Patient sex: M
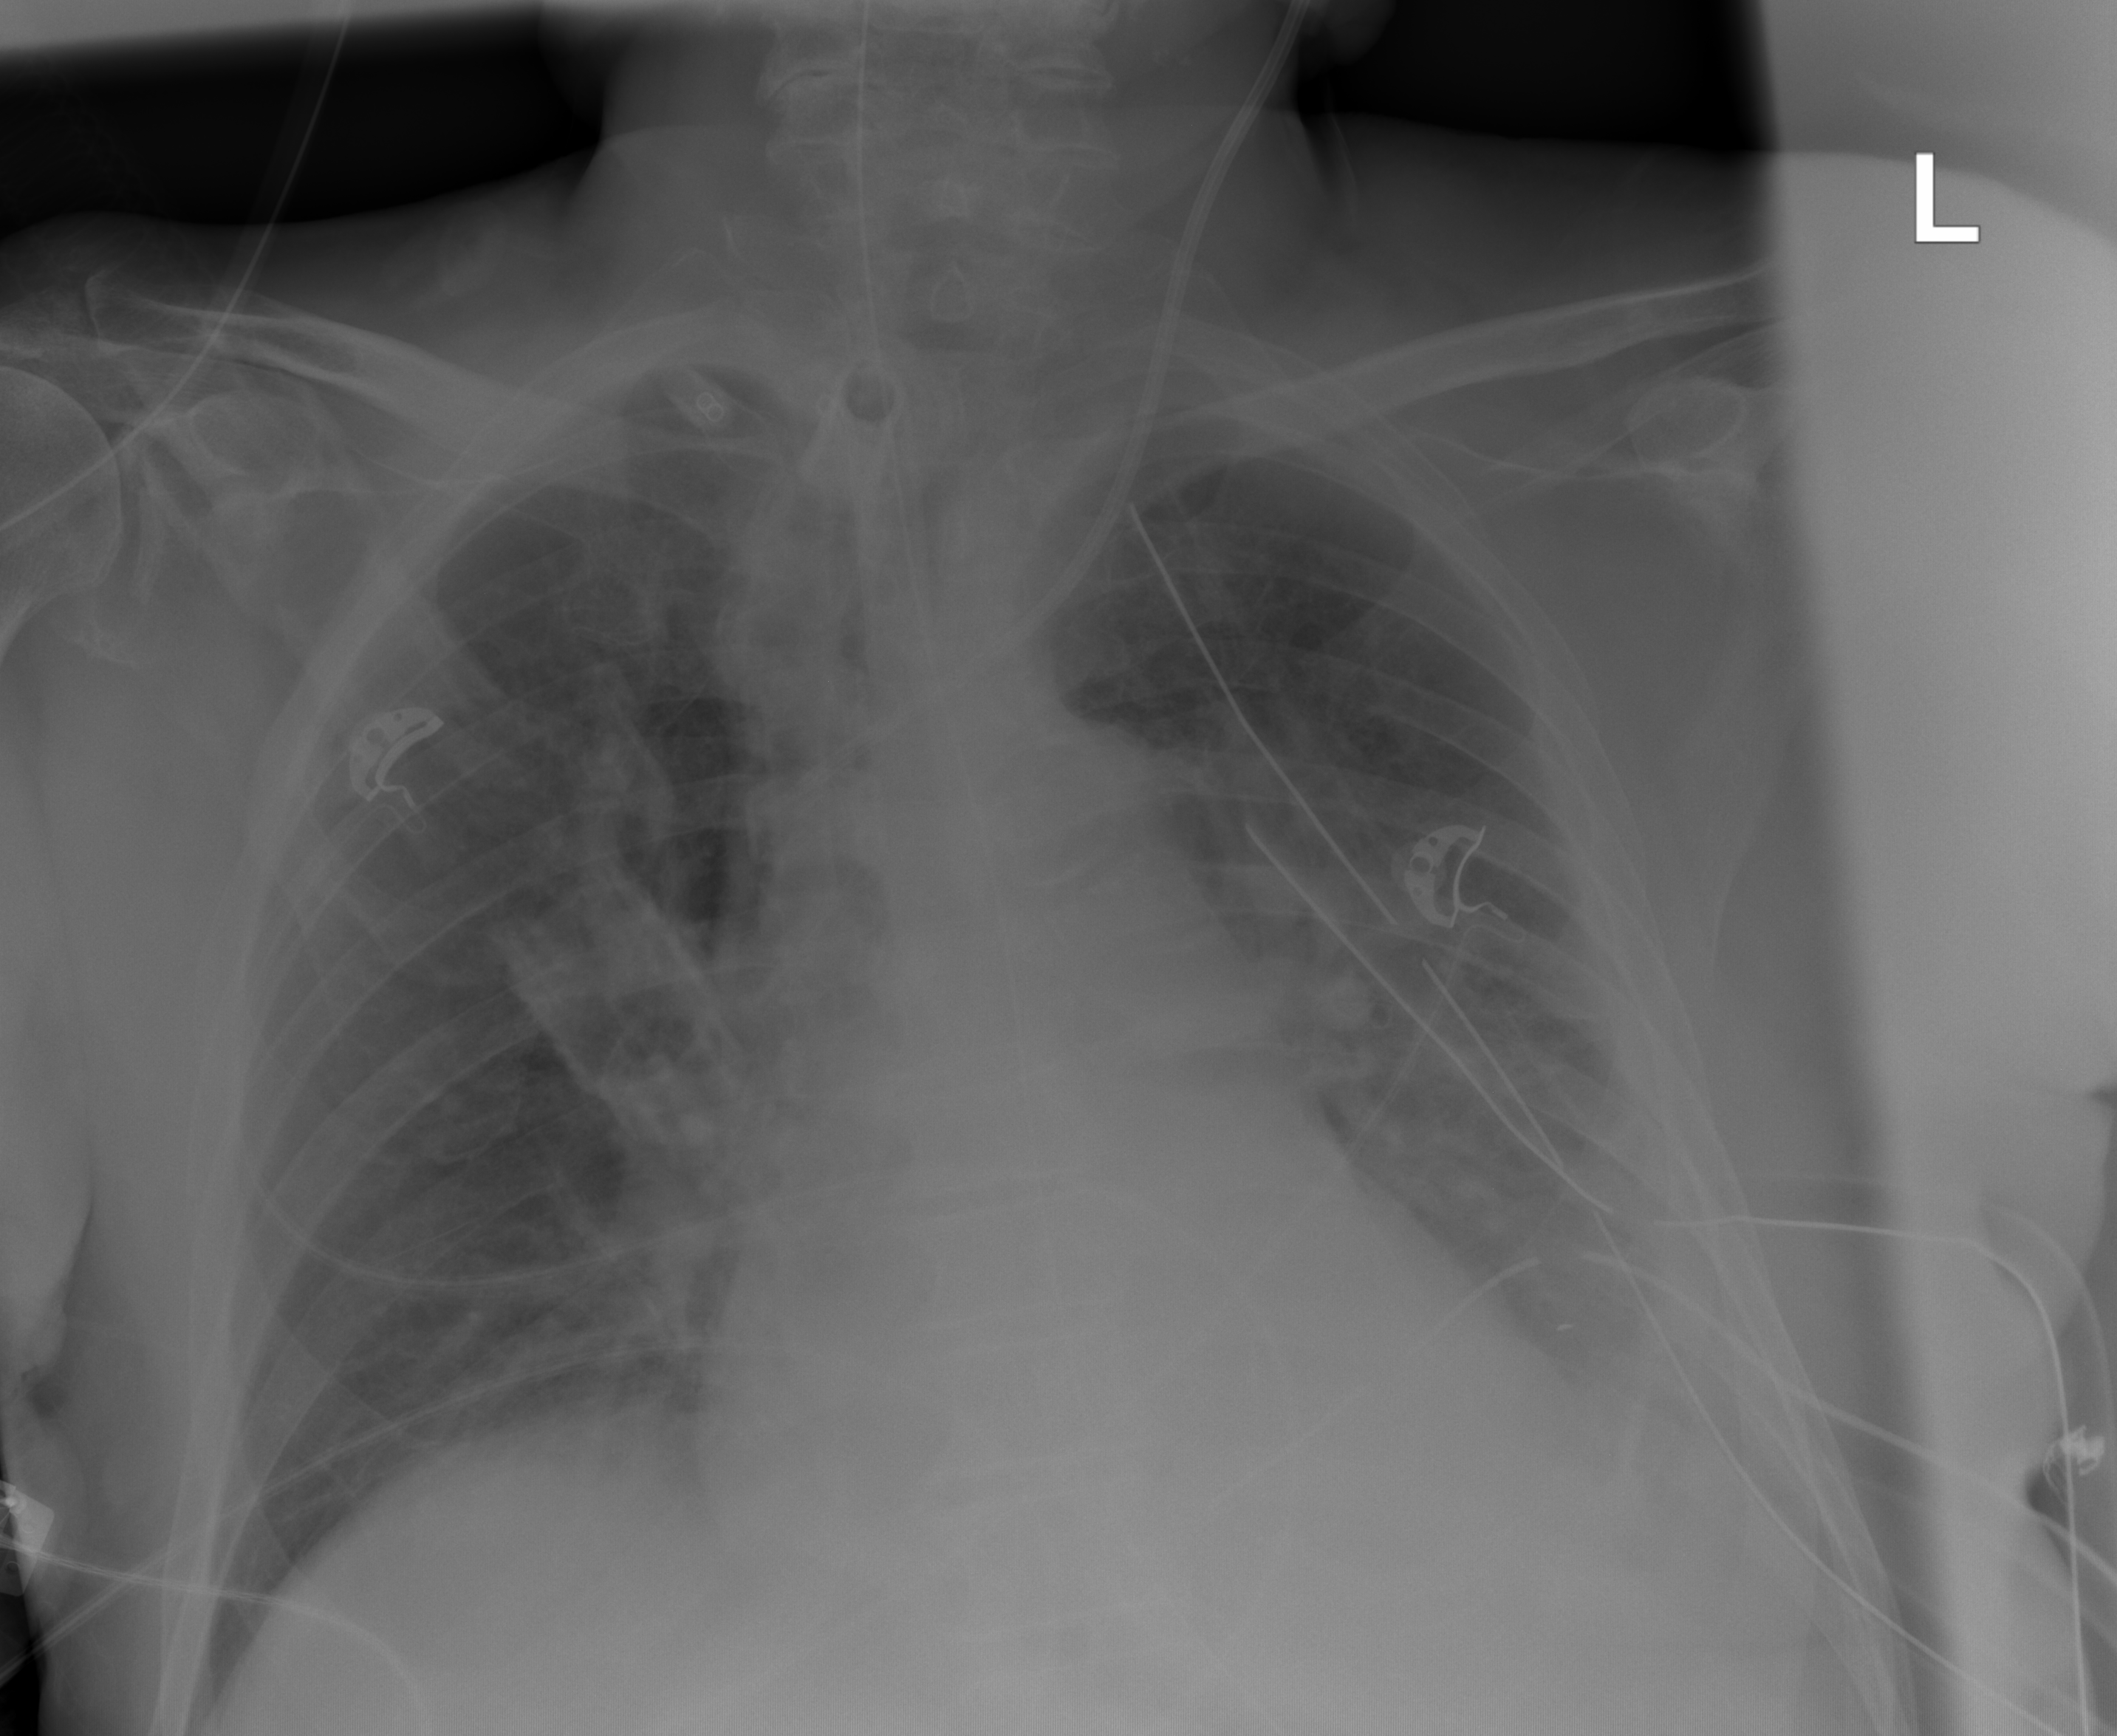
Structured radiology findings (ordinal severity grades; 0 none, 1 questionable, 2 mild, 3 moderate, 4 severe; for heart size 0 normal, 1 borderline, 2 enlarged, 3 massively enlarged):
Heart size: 2
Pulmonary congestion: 1
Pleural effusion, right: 1
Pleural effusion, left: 2
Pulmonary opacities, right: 0
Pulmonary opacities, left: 0
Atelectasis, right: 2
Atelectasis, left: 2